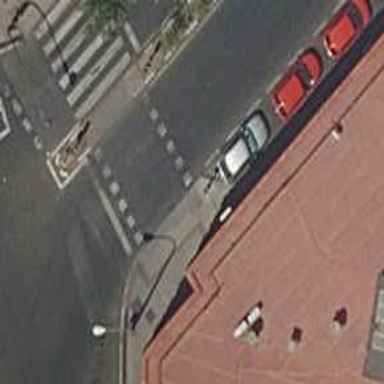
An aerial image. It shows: Crossing with traffic signals.